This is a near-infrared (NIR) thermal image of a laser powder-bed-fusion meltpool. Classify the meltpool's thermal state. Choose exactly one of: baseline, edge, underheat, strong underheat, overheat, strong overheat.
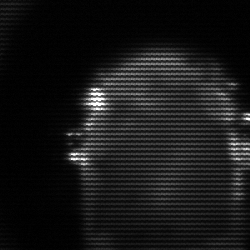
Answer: baseline